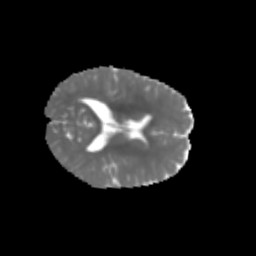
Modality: MD
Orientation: axial
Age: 6
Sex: female
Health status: healthy